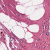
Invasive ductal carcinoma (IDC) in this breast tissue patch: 0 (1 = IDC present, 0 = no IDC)